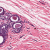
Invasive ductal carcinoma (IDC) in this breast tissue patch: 0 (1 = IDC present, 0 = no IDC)